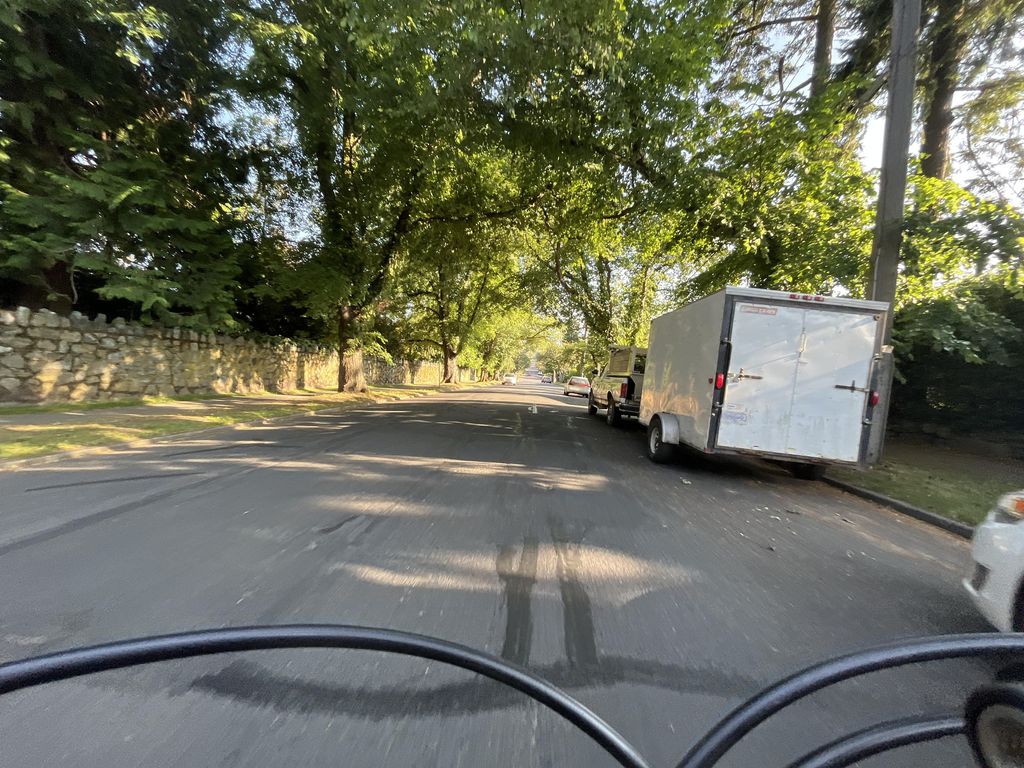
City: victoria